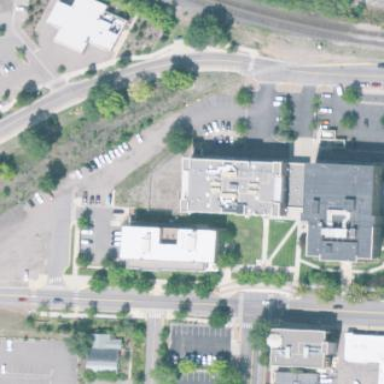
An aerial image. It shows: Courthouse building.